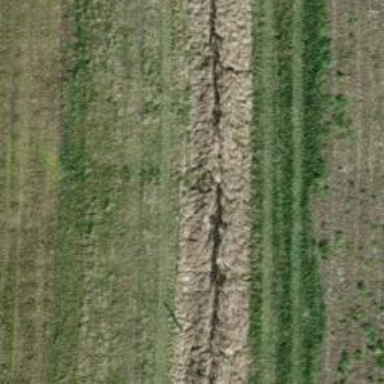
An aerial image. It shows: Ditch in the surroundings.